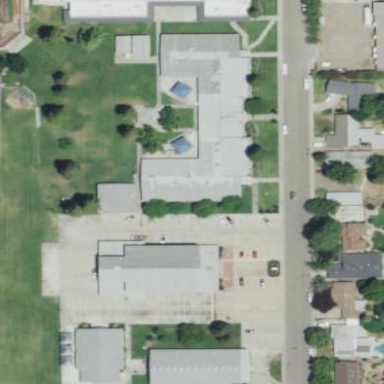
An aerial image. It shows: School building.